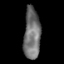
Tissue: skin
Cell type: Epithelial cells
Senescence score: 0.2567
Nuclear area (px): 831
Mean DAPI intensity: 112.994